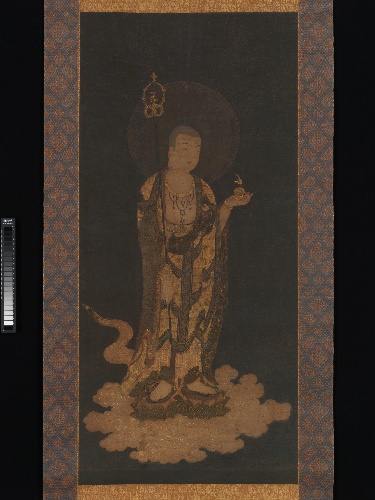
Title: 地蔵菩薩像|Jizō Bosatsu
Date: 15th century
Object type: Hanging scroll
Classification: Paintings
Medium: Hanging scroll; ink, color, and gold on silk
Culture: Japan
Period: Muromachi period (1392–1573)
Dimensions: Image: 41 1/2 x 19 3/8 in. (105.4 x 49.2 cm)
Overall with mounting: 60 x 24 3/4 in. (152.4 x 62.9 cm)
Overall with knobs: 71 1/4 x 27 in. (181 x 68.6 cm)
Department: Asian Art
Credit line: Gift of John M. Crawford Jr., 1969
Accession year: 1969
Repository: Metropolitan Museum of Art, New York, NY
Tags: Bodhisattvas